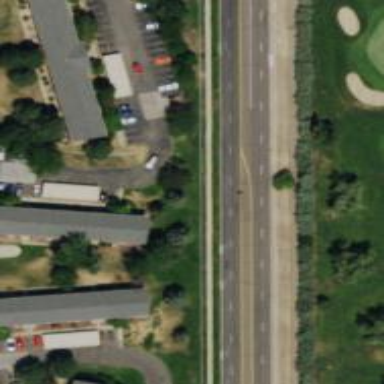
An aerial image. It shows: Secondary road with asphalt surface.